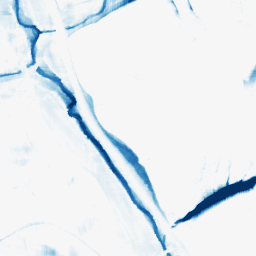
Category: morphological
Decomposition family: morphological_square
Decomposition parameters: operation: closing
size: 20
Upsampling method: quintic
Upsampling parameters: scale: 8
Upsampling scale: 8